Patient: sex F, age 65
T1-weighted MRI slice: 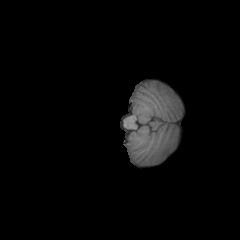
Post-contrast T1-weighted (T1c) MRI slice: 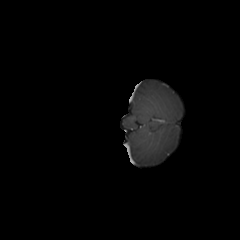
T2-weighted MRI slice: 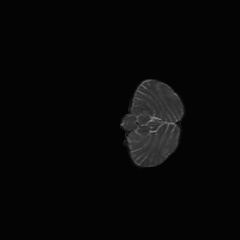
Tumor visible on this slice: no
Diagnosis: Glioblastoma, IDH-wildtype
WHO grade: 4